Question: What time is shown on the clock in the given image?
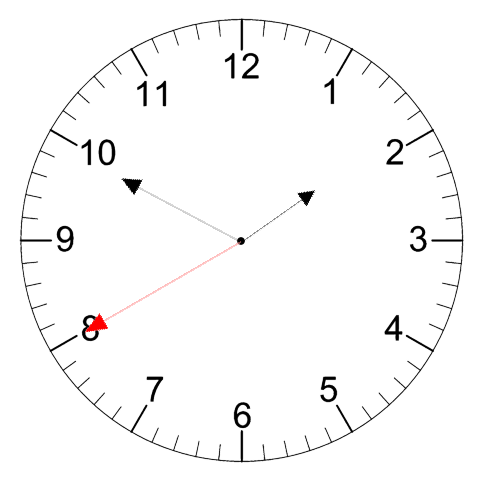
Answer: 01:49:40